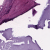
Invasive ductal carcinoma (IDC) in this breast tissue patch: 0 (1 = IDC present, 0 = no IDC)